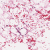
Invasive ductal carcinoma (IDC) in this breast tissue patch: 0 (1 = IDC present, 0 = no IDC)